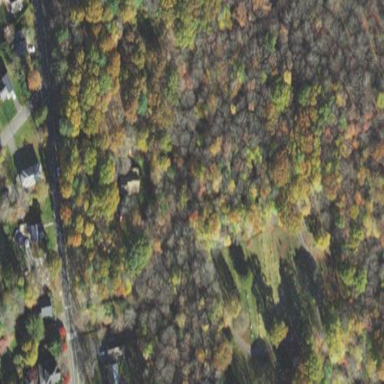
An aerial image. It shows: Private cemetery with the landuse designated as cemetery.